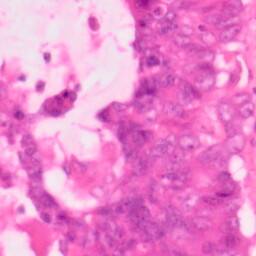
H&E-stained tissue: Colon